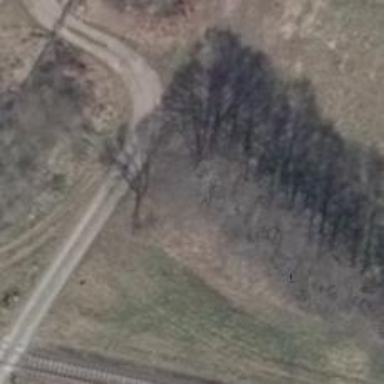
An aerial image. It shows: Culvert tunnel.